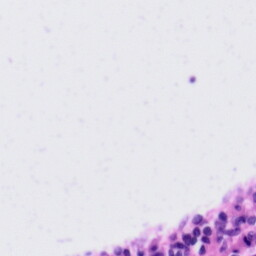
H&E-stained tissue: Tonsil